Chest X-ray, PA view. Patient: 45 years old, sex F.
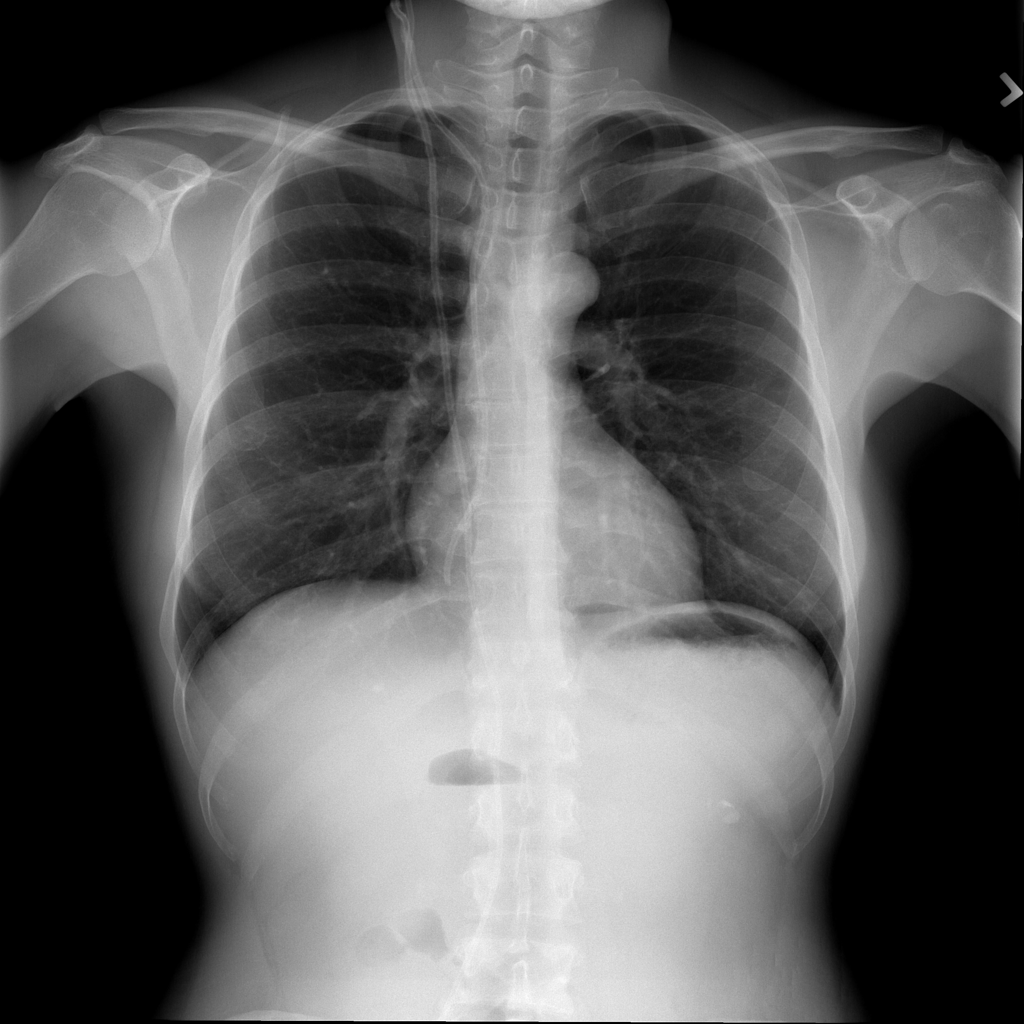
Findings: No Finding